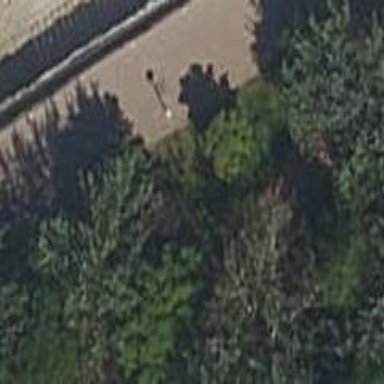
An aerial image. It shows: Lovely park for leisure and relaxation.